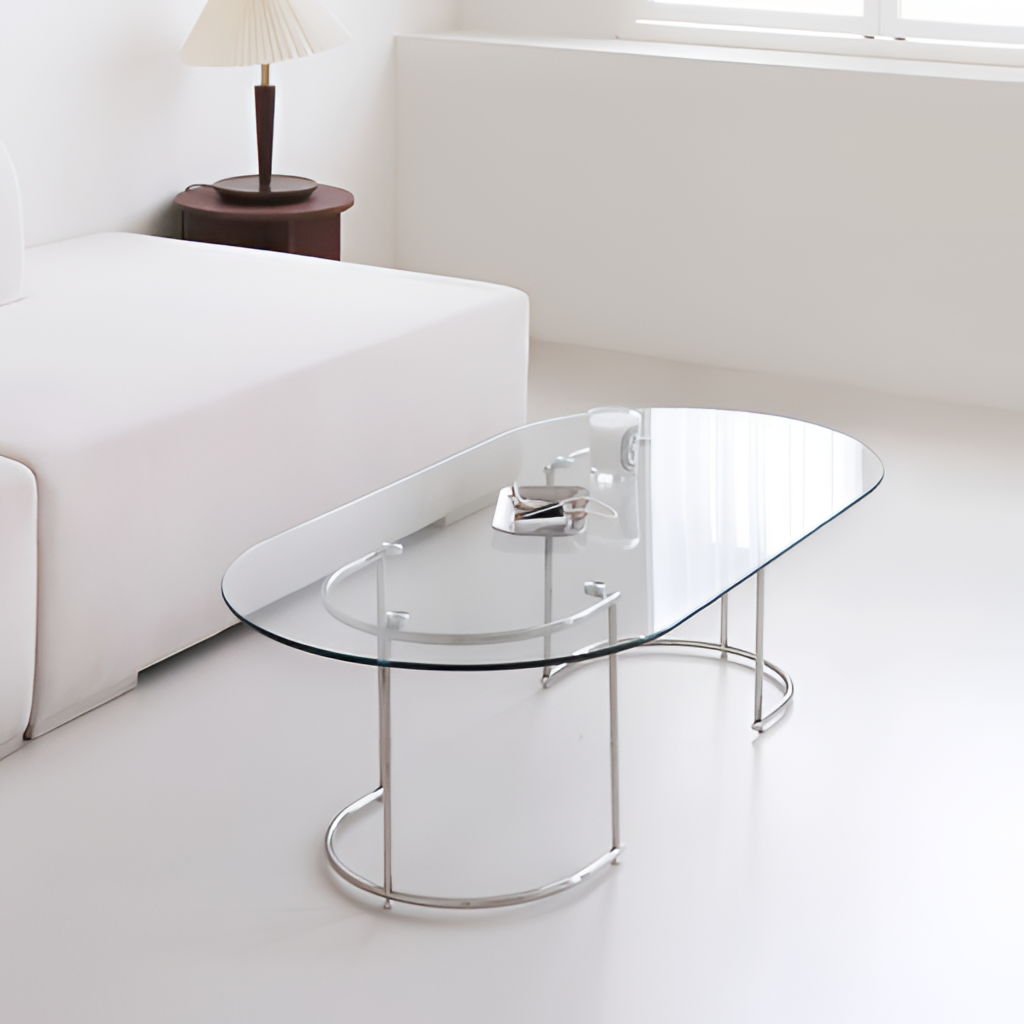
glass coffee table, living room, minimalist, beige tile flooring, with smooth pattern, beige paint wallpaper, with solid pattern